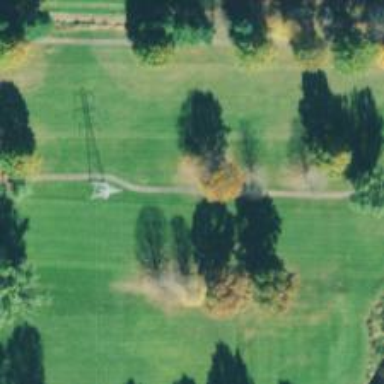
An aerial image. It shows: Path for both road and golf.